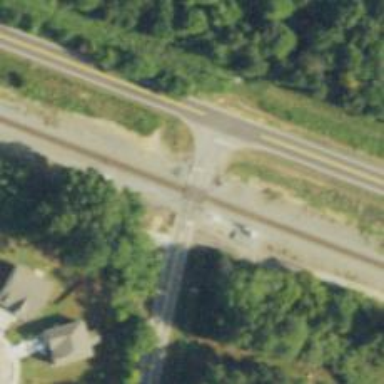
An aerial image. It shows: Level crossing with lights on the railway.